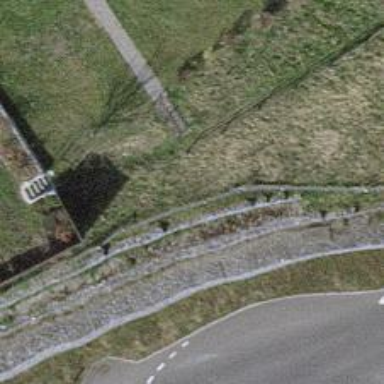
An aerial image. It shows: Retaining wall.